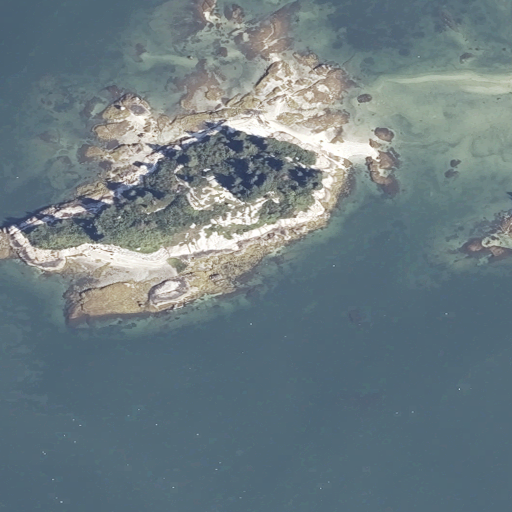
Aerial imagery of island in Maine named Little Camp Island containing open water, grassland, barren land, and herbaceous wetlands